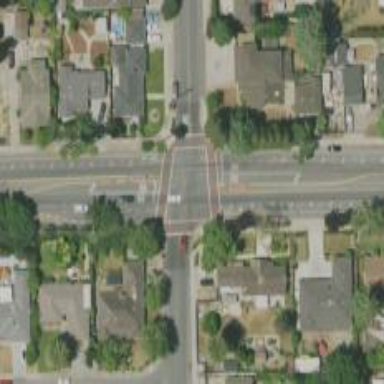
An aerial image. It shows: Uncontrolled crossing on the road.